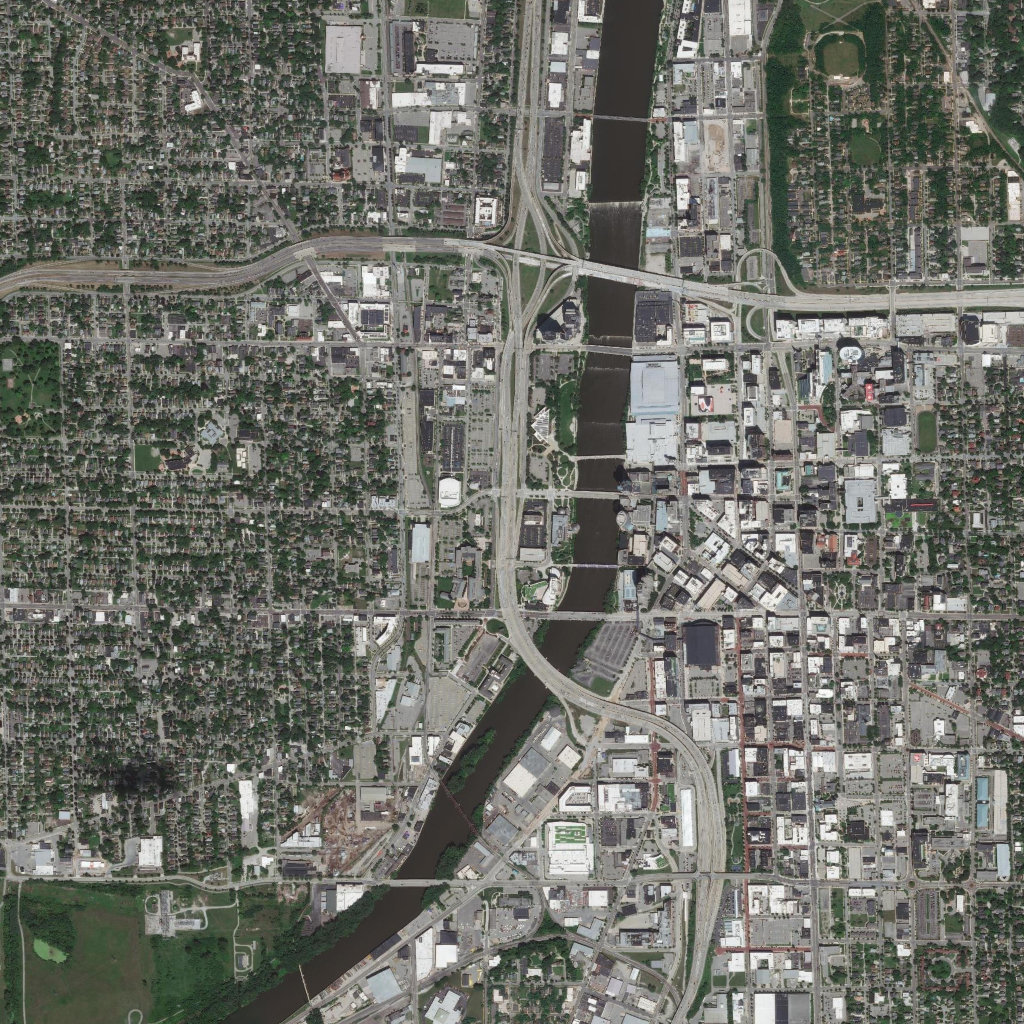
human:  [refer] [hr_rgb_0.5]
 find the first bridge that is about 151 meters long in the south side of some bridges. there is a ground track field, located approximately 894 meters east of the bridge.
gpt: <box>[[55, 47, 60, 48, 0]]</box>

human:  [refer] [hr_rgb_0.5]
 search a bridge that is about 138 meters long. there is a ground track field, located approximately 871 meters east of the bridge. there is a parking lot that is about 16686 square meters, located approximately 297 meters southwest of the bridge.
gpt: <box>[[57, 33, 61, 34, 0]]</box>

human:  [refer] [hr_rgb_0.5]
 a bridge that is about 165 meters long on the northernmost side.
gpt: <box>[[57, 11, 63, 11, 0]]</box>

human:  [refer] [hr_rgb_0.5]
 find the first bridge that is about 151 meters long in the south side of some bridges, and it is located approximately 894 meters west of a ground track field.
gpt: <box>[[55, 47, 60, 48, 0]]</box>